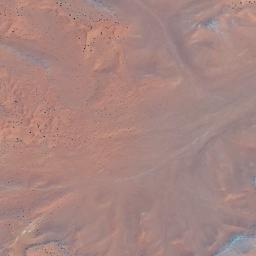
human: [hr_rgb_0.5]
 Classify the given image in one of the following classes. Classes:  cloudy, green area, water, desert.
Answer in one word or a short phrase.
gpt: desert